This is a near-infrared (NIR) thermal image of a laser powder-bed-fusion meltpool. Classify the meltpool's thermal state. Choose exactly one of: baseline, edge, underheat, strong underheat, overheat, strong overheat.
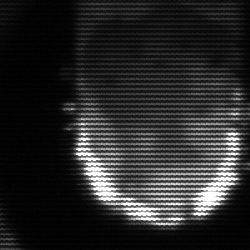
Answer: baseline